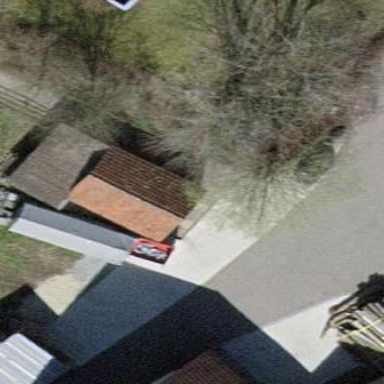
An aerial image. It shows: Garage.